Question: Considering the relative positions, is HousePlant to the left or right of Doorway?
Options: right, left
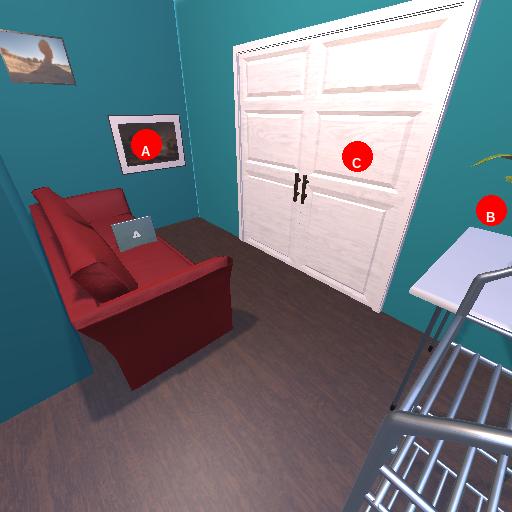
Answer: right